Frequency: 75000
Velocity: 0,2325
Power: 37,5
Pulse duration: 0,0000001
Pass count: 1
Magnification: 10
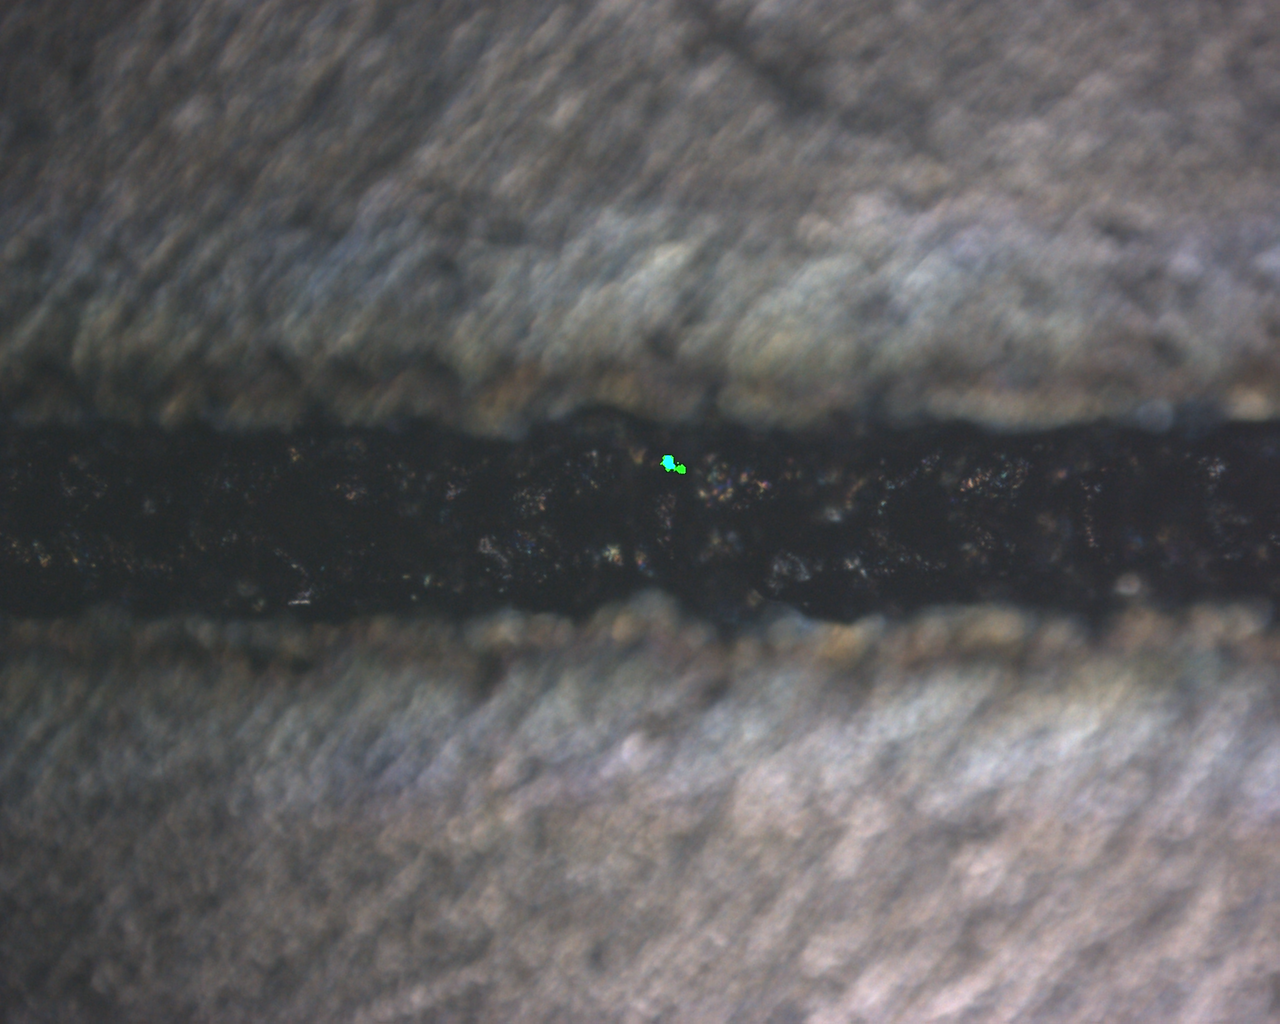
Measured width: 122.953
Other width: 90.2432